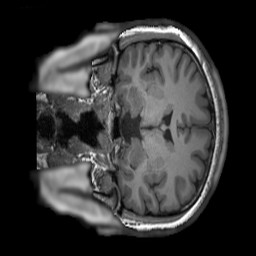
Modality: T1w
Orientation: coronal
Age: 27
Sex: female
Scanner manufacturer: siemens
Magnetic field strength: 3 T
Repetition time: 2.3 s
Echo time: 0.00232 s